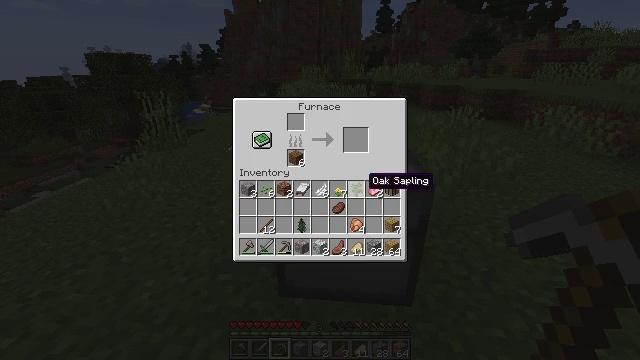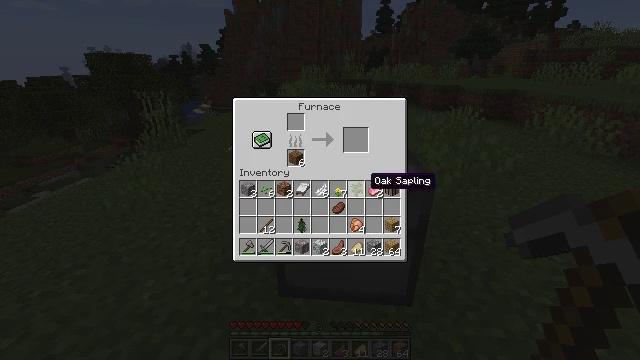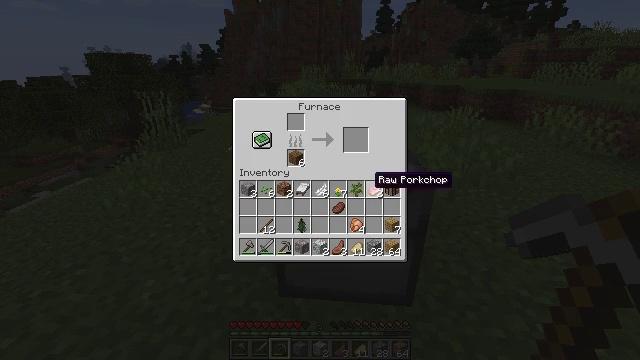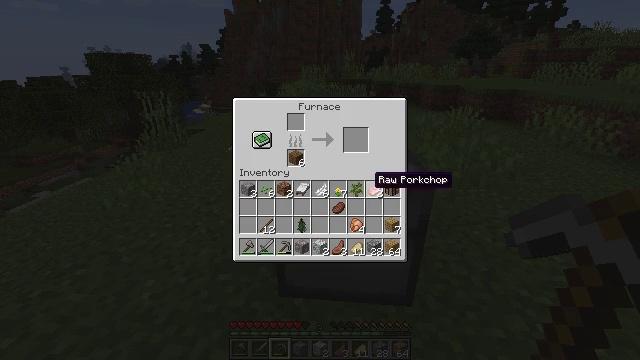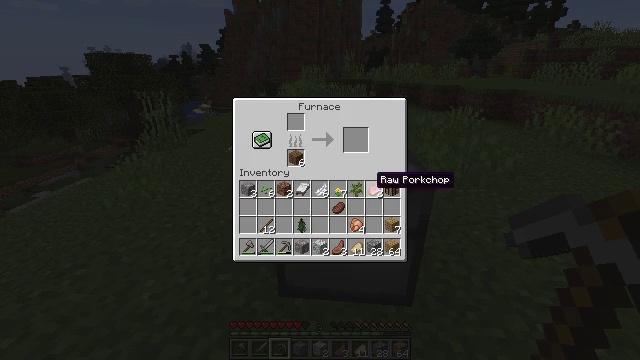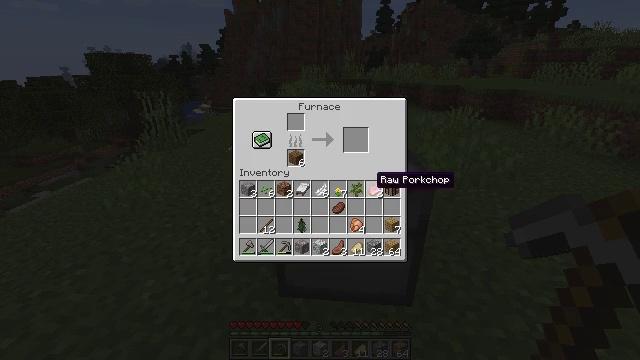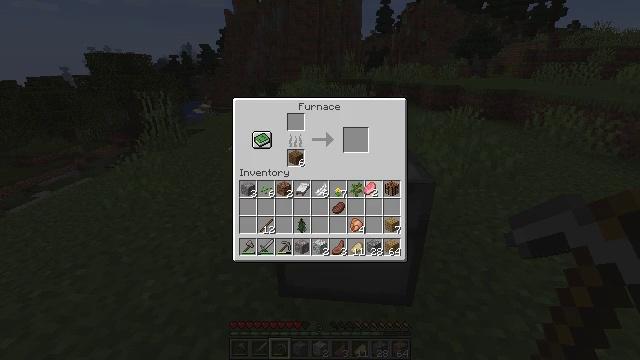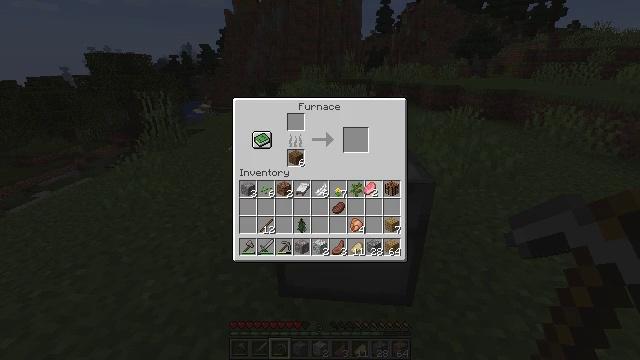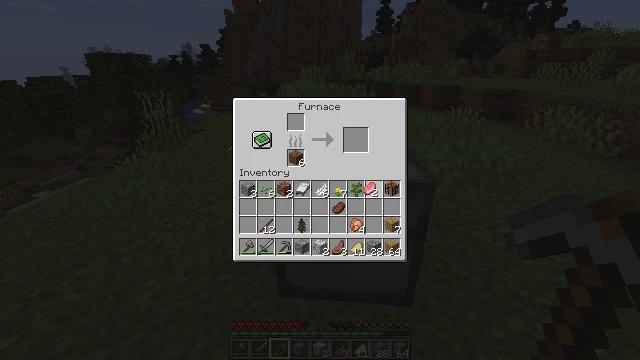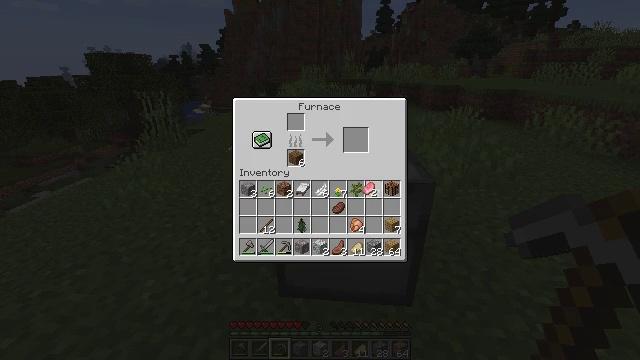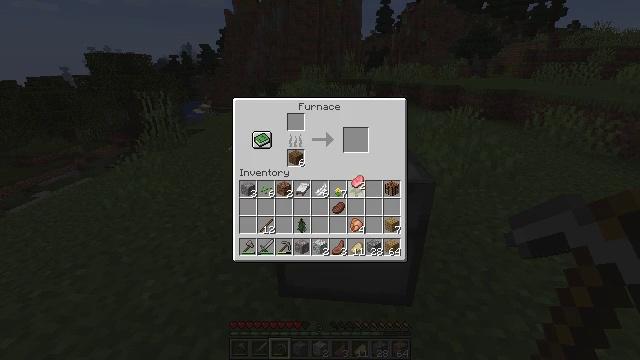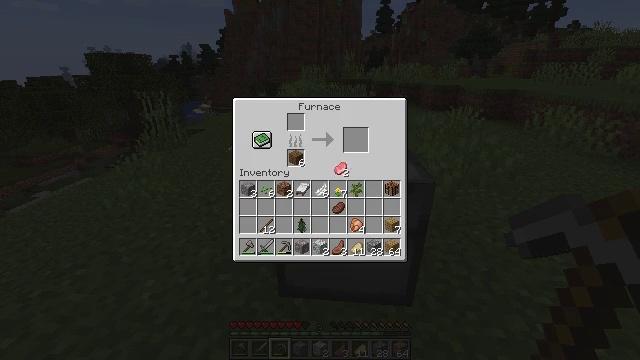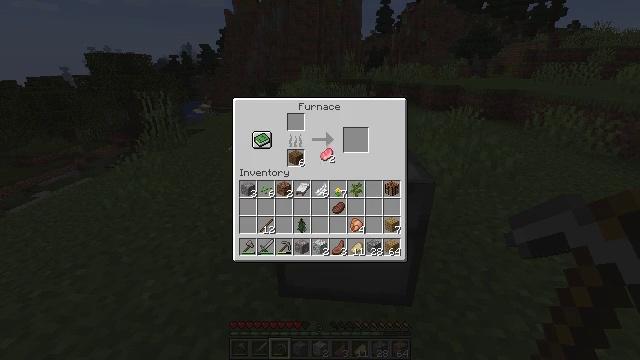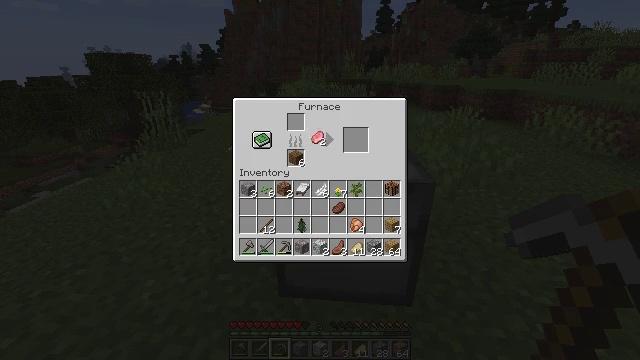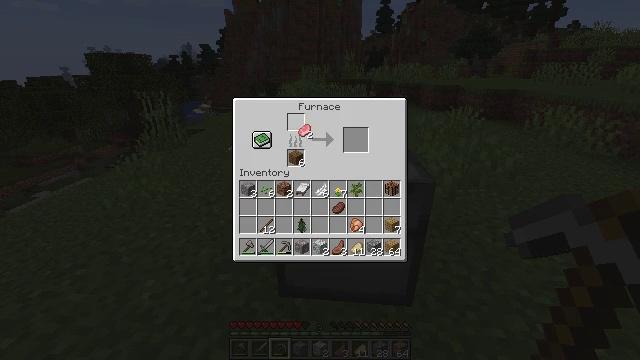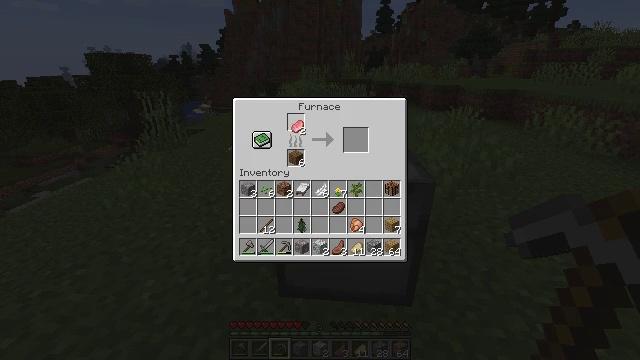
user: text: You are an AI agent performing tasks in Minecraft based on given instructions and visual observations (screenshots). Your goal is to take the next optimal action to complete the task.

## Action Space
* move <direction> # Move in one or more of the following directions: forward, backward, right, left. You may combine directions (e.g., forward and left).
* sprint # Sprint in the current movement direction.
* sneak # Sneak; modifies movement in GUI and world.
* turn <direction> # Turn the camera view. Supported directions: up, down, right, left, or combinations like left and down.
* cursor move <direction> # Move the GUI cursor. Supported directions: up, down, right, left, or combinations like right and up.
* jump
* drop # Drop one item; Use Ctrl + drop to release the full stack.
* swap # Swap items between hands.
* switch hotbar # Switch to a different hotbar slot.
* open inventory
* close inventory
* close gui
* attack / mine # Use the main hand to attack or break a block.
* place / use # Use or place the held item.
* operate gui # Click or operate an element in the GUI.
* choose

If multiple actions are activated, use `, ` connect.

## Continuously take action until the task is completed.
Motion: motion action
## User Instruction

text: Gather dandelions in the field.
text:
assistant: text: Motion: no_op
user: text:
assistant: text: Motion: no_op
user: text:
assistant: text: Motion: no_op
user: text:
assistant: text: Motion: no_op
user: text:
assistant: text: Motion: no_op
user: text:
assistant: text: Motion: operate gui
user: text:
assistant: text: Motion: operate gui
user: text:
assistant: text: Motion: operate gui
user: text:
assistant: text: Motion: no_op
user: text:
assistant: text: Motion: cursor move left
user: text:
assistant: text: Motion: cursor move left and up
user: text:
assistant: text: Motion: cursor move left and up
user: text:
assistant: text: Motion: cursor move left and up
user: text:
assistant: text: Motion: cursor move left and up
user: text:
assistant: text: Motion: cursor move left
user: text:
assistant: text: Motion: no_op
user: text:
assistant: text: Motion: no_op
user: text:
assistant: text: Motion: no_op
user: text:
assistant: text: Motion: no_op
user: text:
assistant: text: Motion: operate gui
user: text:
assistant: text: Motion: operate gui
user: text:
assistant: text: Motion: no_op
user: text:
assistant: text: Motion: no_op
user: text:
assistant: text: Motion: no_op
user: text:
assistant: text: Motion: cursor move right and down
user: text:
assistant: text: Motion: cursor move right and down
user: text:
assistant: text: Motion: cursor move right and down
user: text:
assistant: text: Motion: cursor move right
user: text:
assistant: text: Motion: no_op
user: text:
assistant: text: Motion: no_op